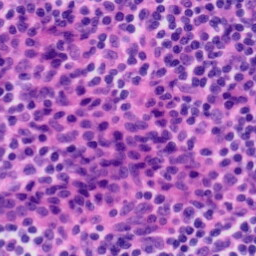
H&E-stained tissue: Tonsil